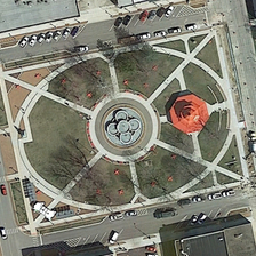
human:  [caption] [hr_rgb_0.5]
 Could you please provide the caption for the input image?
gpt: This is a rectangular square.

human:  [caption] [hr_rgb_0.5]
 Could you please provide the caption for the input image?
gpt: there are five circular fountain square in the middle .

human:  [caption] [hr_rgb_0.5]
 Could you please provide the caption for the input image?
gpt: This is a square, a square.

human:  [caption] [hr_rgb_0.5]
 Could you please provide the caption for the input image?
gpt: This is a rectangle.

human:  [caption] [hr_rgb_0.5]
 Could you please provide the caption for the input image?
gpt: there are five circular fountain square in the middle .